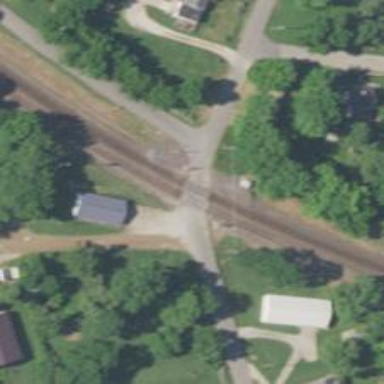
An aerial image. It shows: Railway level crossing.